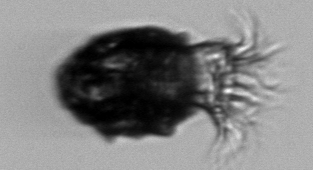
Label: Stenosemella_pacifica